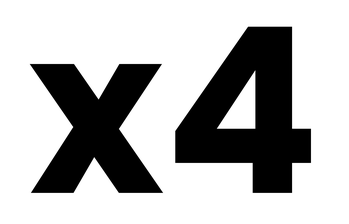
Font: Poppins-Bold